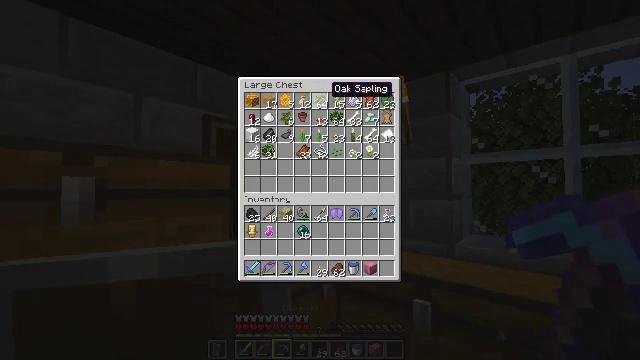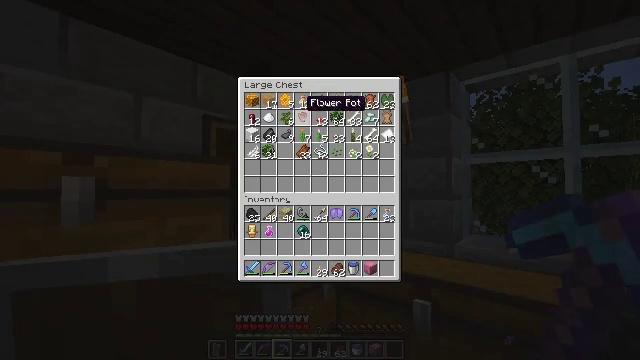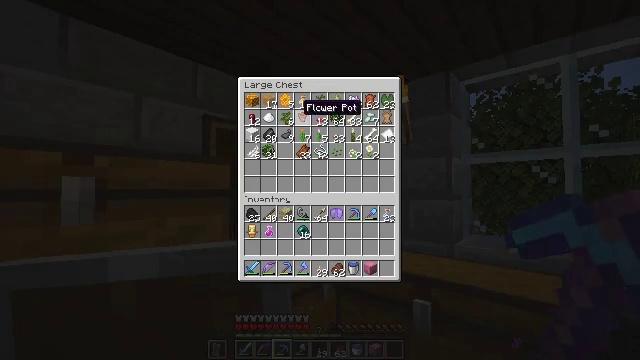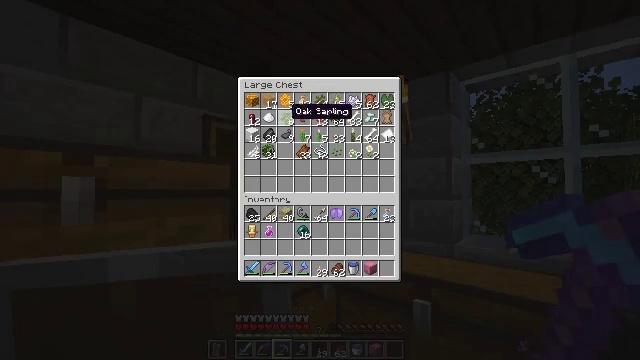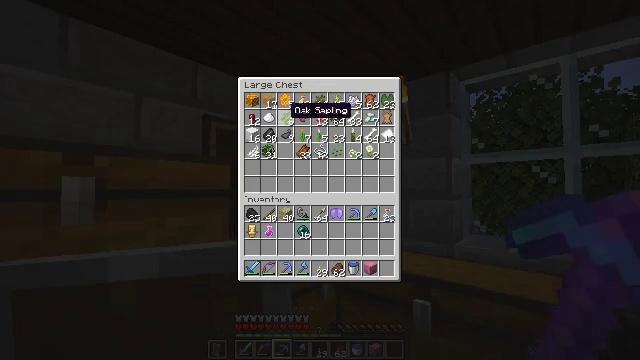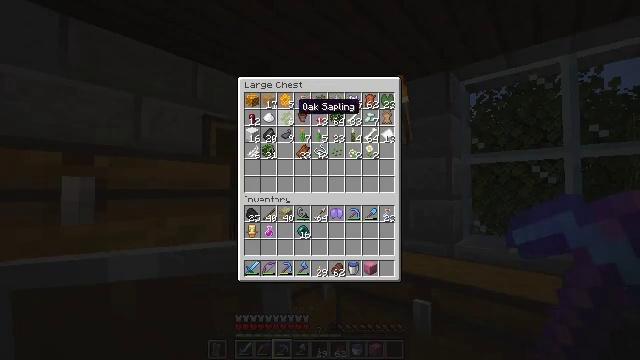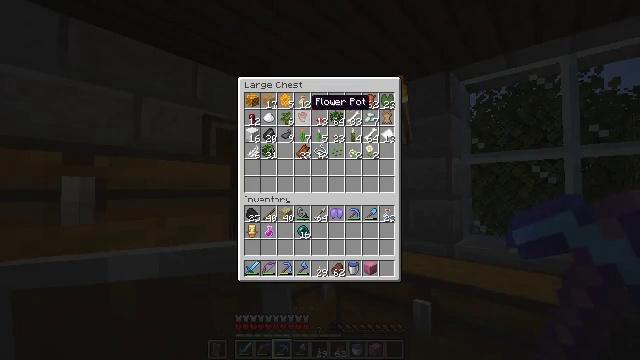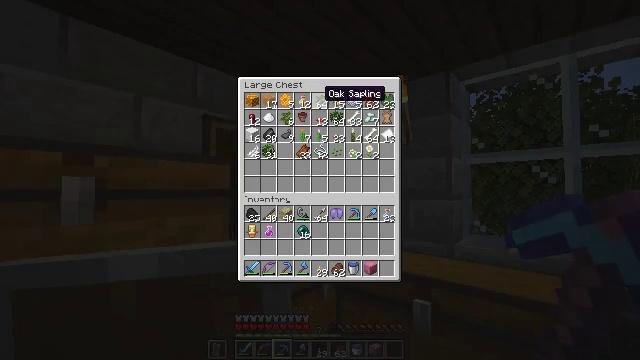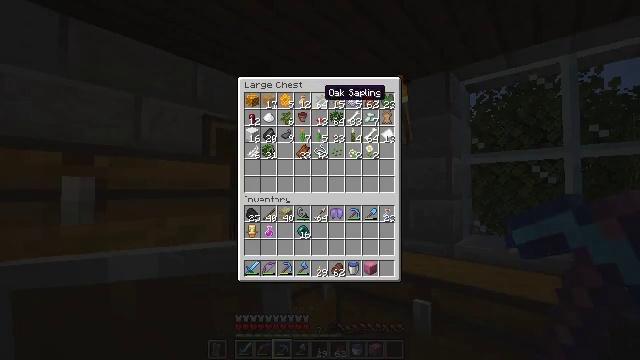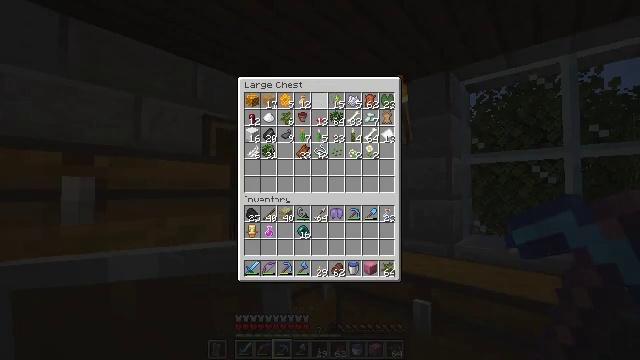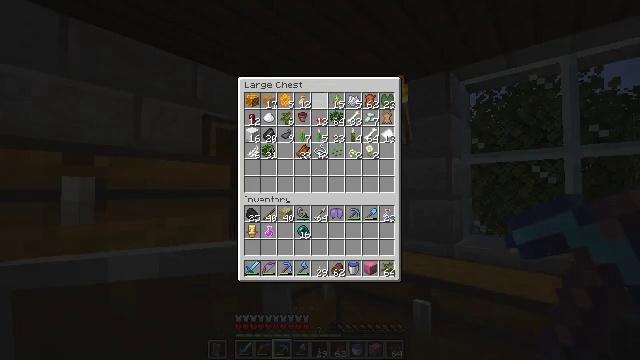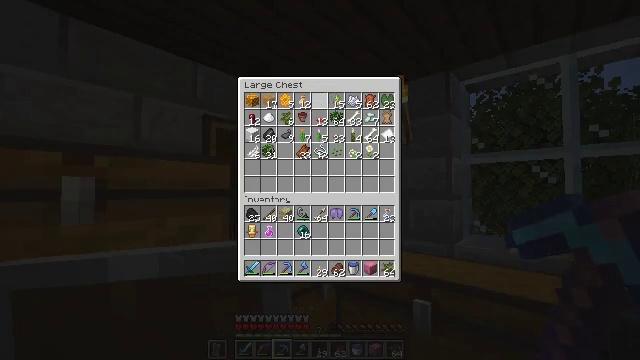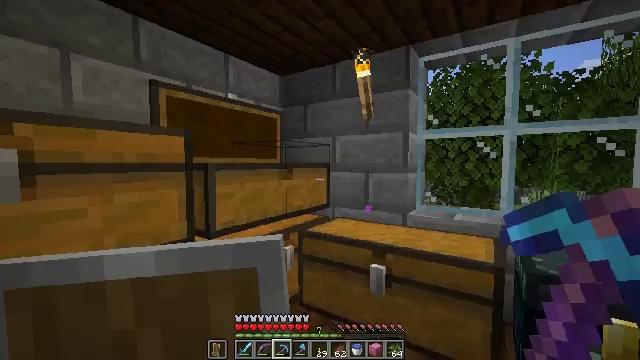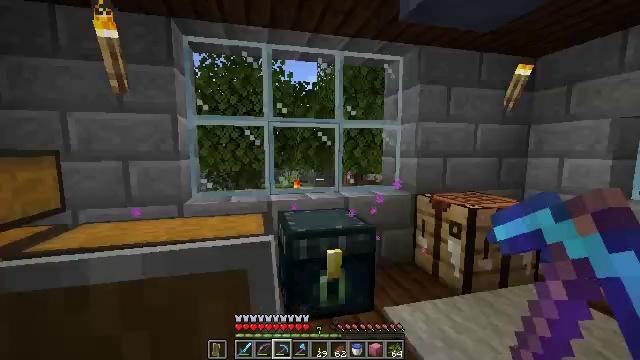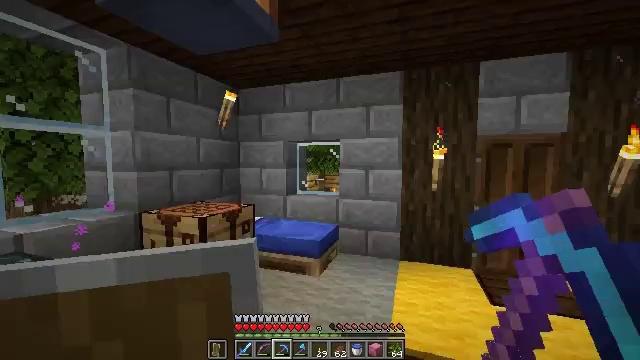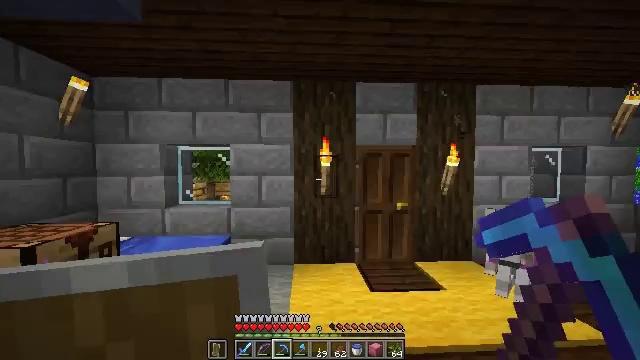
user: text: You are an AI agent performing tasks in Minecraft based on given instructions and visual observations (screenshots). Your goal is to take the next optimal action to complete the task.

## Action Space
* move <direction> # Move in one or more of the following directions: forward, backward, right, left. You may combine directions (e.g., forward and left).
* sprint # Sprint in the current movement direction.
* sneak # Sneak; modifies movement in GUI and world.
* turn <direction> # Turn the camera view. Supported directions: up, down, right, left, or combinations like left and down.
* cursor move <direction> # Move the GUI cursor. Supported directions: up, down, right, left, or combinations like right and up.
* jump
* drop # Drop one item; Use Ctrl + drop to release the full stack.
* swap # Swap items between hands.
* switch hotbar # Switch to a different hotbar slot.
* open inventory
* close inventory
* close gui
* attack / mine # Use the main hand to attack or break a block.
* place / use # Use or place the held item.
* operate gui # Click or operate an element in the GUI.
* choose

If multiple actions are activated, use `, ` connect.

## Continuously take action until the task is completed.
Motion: motion action
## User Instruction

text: Collect oxeye daisy from the ground.
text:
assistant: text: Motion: sneak, cursor move left and down
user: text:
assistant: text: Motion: sneak
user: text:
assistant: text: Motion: sneak, cursor move left
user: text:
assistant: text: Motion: sneak
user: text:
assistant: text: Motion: sneak, cursor move right
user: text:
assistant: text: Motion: sneak, cursor move right
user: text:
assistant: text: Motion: sneak, cursor move right and up
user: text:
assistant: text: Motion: sneak
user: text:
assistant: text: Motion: sneak, operate gui
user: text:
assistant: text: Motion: sneak, operate gui
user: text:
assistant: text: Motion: sneak
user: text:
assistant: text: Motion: cursor move right and down
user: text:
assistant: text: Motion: turn right and down, close gui
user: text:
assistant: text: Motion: turn right and up
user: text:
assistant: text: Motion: move forward, turn right and up
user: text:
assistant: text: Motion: move forward, turn right and up
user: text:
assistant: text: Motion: move forward, turn right and down
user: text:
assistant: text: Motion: move forward, turn right and down
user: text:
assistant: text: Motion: move forward, turn left and down
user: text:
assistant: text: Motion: move forward, turn left
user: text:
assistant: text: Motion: move forward
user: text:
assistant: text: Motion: move forward, turn left and down
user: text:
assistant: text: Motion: move forward, turn left and up
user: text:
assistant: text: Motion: move forward, turn up
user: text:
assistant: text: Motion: move forward and move right, turn up
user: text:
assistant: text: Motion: move forward and move right, turn right and up
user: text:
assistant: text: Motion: move forward and move right, turn up
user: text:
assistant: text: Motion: move forward, turn up
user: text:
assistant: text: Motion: move forward
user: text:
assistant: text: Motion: move forward